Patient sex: F
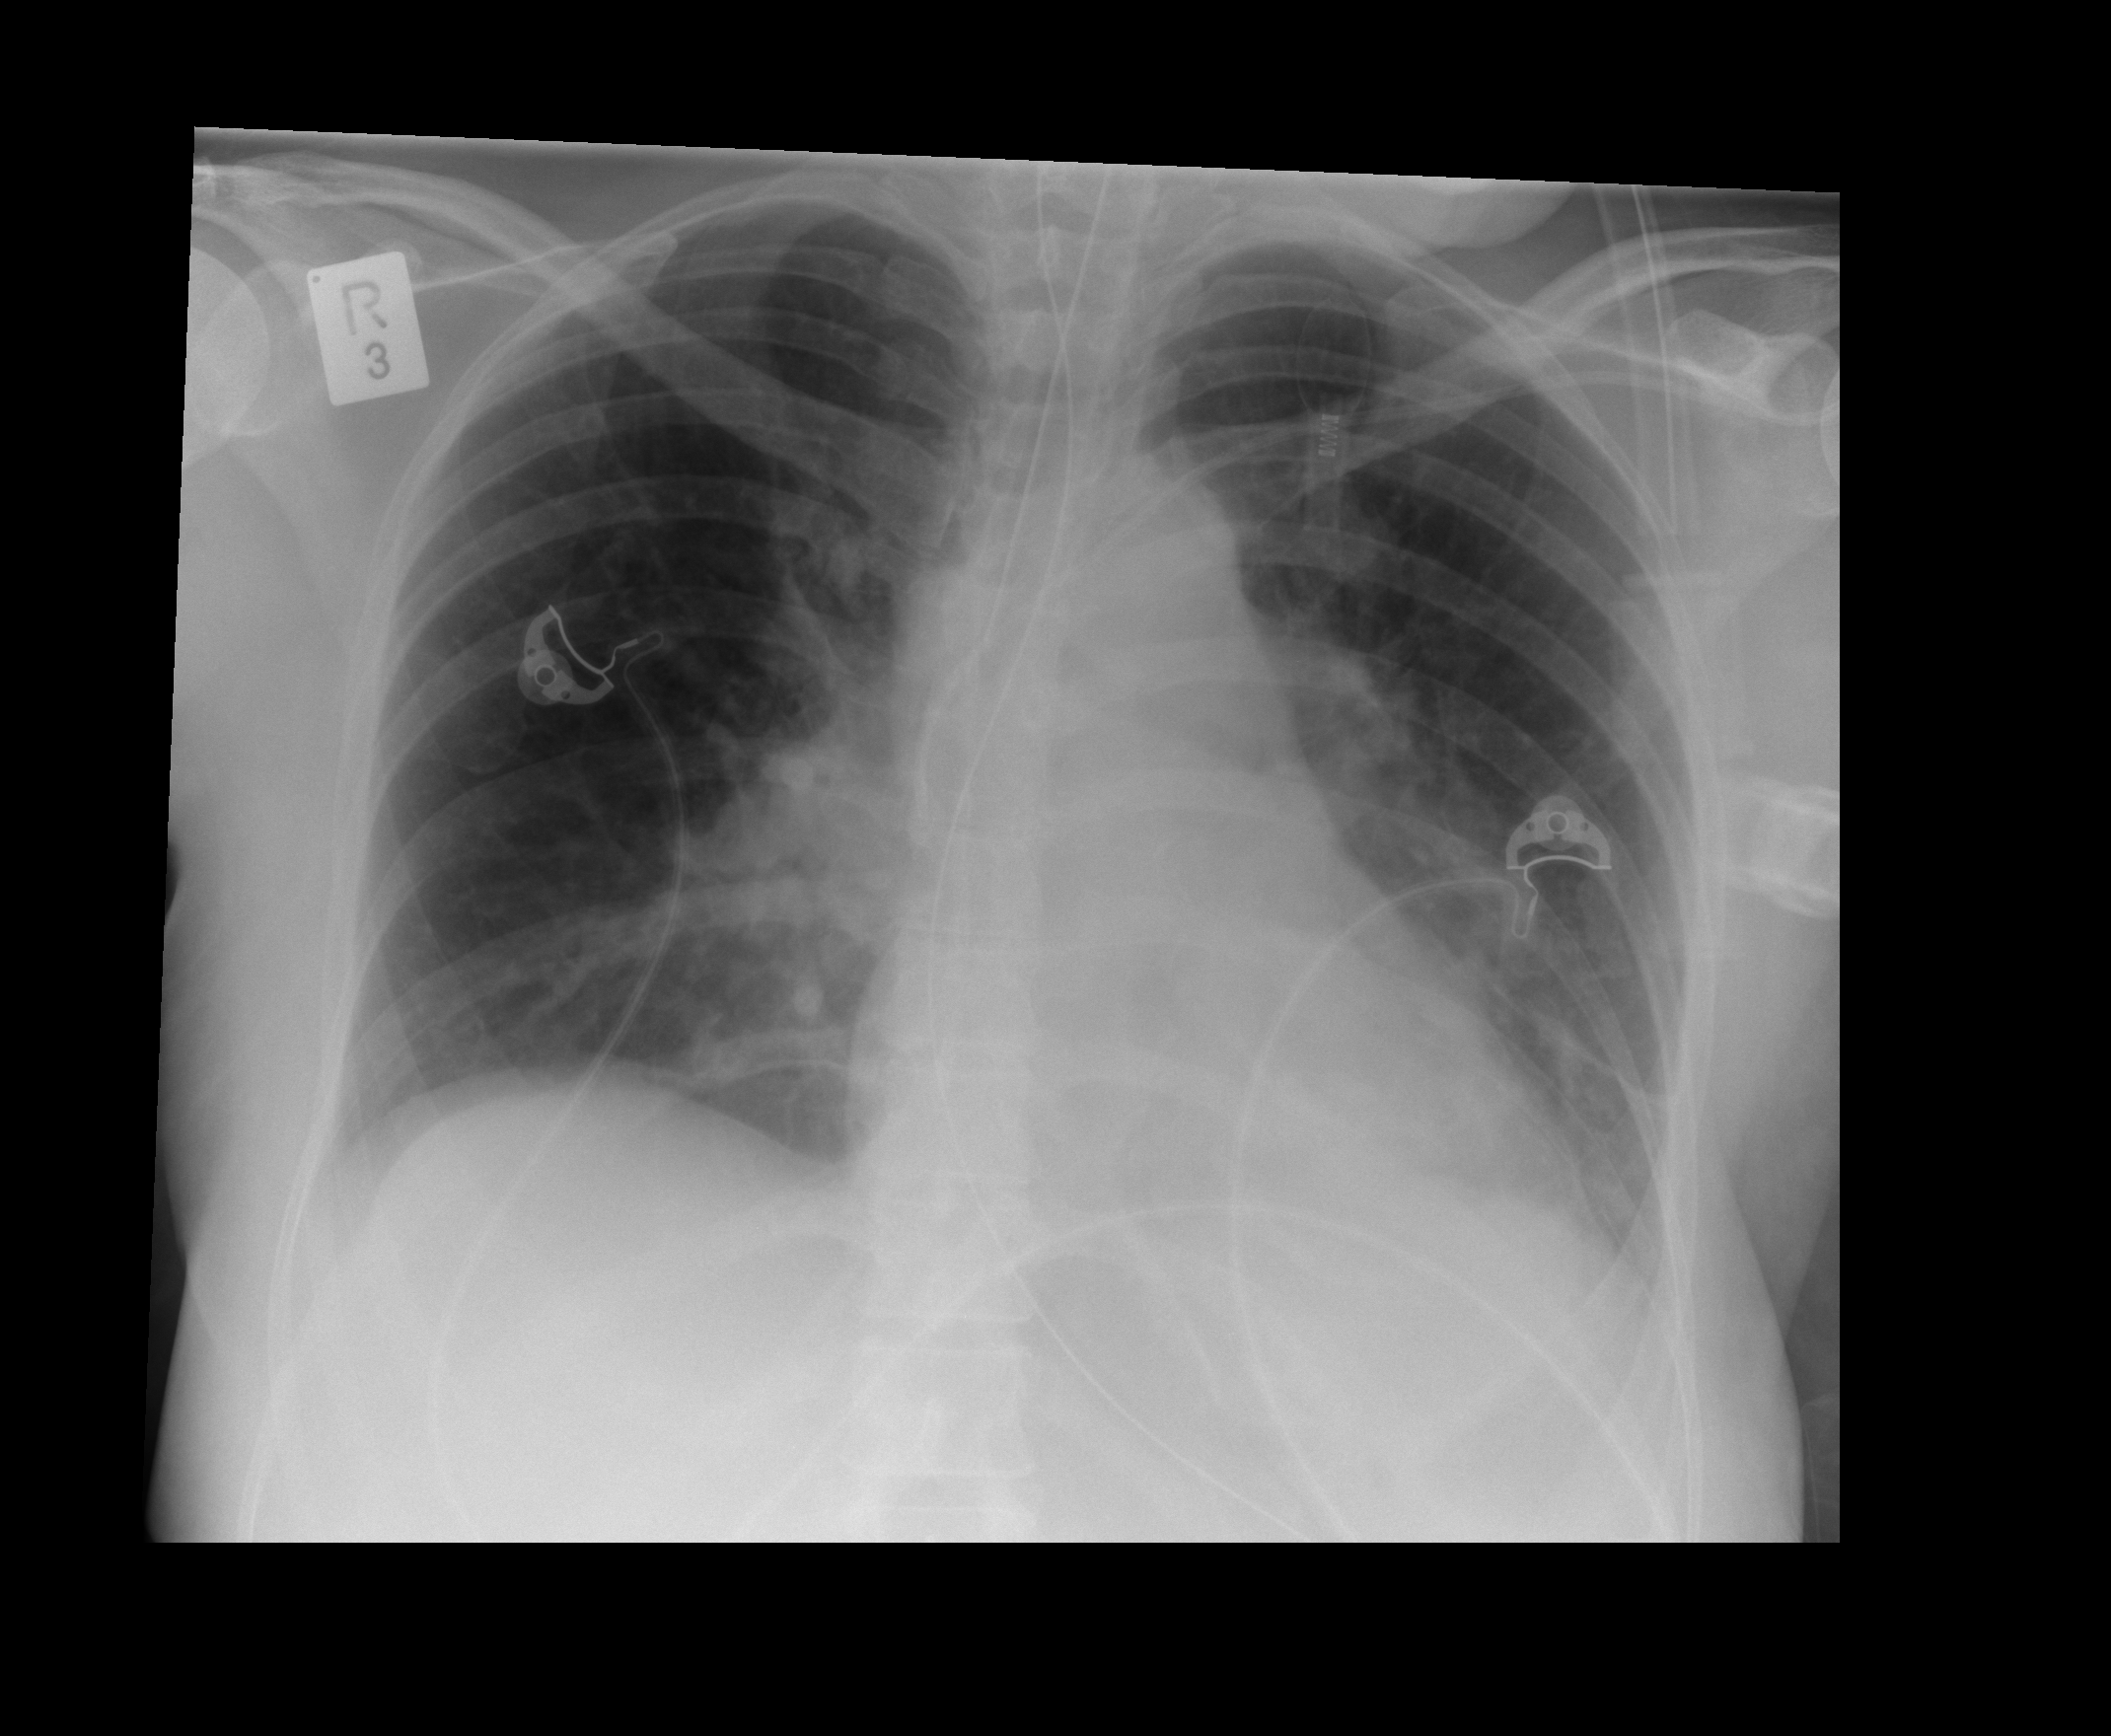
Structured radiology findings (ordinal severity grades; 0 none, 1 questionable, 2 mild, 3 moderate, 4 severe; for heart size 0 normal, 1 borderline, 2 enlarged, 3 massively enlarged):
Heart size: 0
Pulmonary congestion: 1
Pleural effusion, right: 0
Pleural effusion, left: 0
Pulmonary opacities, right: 2
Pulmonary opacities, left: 1
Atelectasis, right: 1
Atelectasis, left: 1